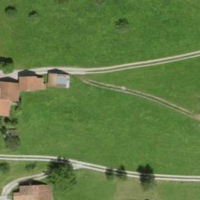
EUNIS habitat code: 24
Species observed at this site:
Sorbus aucuparia